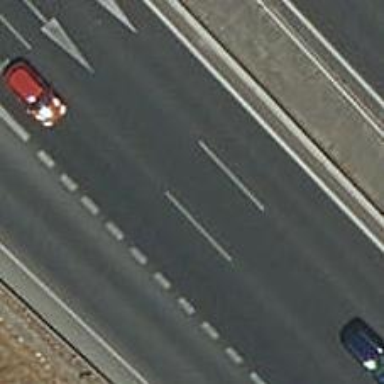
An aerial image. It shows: View of motorway.